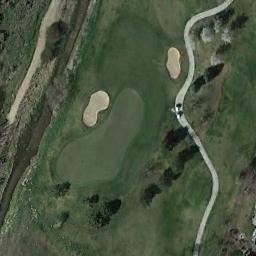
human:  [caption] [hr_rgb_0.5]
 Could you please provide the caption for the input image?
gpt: There are a few bunkers and a few paths on the large green lawn on the golf course and many trees .

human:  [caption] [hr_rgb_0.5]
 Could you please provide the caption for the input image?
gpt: The golf course has a putting green, S fairway, A road, Some barrier trees and two sandpits and a river goes through the golf course .

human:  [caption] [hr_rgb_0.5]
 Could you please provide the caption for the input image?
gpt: There are many trees near the golf course .

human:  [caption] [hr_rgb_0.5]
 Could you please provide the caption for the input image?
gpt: There are four rows of red houses and two lakes .

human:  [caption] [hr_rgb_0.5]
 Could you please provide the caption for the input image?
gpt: There are two bunkers and a path on the golf course .